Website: bh-photo
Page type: customer-info-address
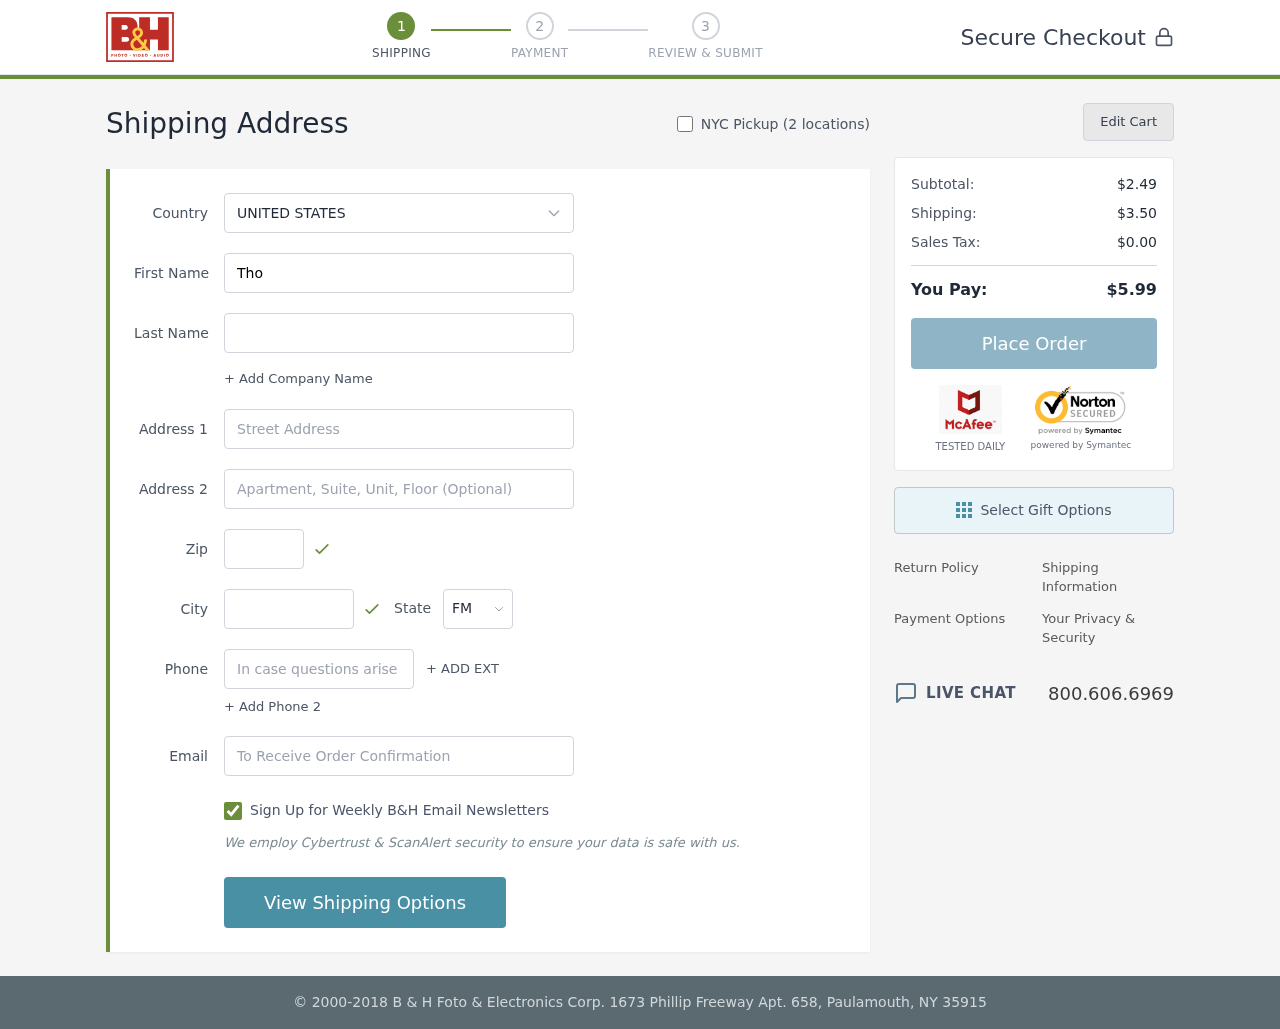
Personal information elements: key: PII_CITY
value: Kimberlyberg
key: PII_COUNTRY
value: United States
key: PII_EMAIL
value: thomasjackson@yahoo.com
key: PII_FIRSTNAME
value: Thomas
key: PII_LASTNAME
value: Jackson
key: PII_PHONE
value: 8083957088
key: PII_POSTCODE
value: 86680
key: PII_STATE_ABBR
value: FM
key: PII_STREET
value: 87588 Bryan Hollow
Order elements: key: ORDER_SUBTOTAL
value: $2.49
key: ORDER_SHIPPING_COST
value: $3.50
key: ORDER_TAX
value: $0.00
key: ORDER_TOTAL
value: $5.99